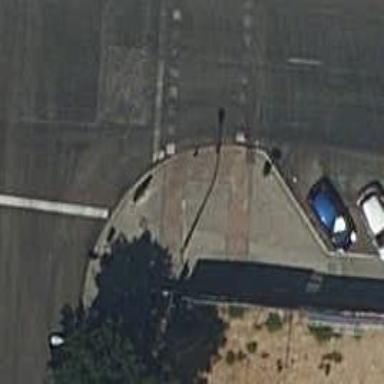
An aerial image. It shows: Kerb barrier.